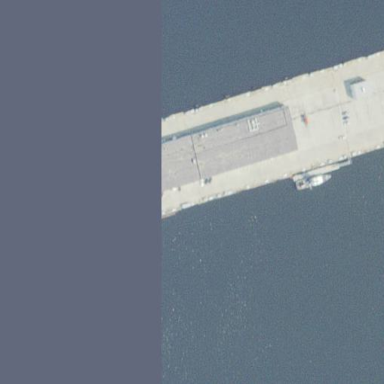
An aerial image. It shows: Military pier made of concrete.